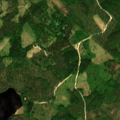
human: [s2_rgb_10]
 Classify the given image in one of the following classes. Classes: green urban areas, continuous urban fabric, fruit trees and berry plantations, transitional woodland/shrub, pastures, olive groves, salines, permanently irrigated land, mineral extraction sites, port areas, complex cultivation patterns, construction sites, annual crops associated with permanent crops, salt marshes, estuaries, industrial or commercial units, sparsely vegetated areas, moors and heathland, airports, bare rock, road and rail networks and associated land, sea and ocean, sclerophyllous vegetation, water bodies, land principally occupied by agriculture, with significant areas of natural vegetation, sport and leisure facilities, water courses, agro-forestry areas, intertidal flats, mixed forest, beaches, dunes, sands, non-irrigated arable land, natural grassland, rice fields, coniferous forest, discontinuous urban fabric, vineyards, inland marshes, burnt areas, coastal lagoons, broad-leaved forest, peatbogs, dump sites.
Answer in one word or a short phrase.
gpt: coniferous forest, mixed forest, transitional woodland/shrub, water bodies